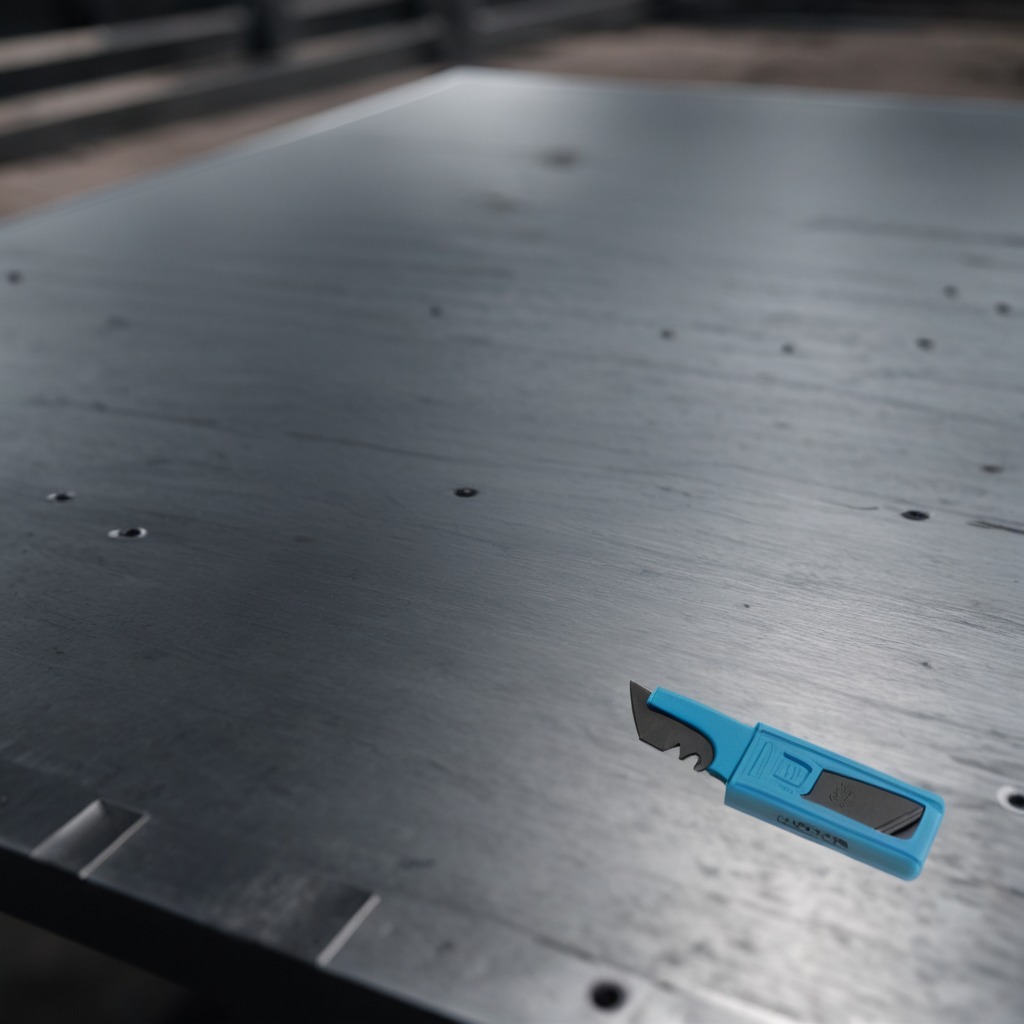
A utility knife lies on the cold steel table in a mining workshop.